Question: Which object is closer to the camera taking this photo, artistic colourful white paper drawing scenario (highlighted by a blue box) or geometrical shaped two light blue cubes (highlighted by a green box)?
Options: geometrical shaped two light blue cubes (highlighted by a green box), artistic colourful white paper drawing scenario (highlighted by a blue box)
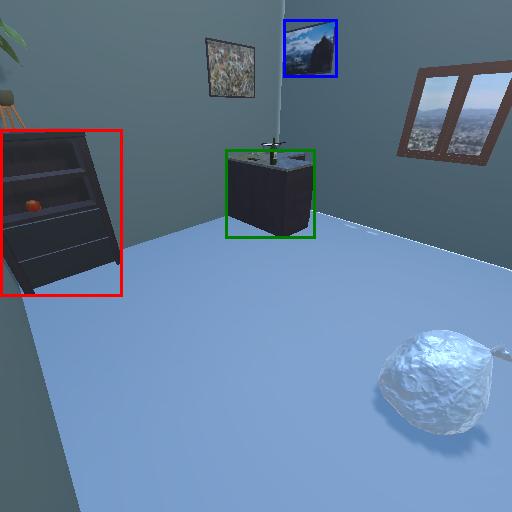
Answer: geometrical shaped two light blue cubes (highlighted by a green box)